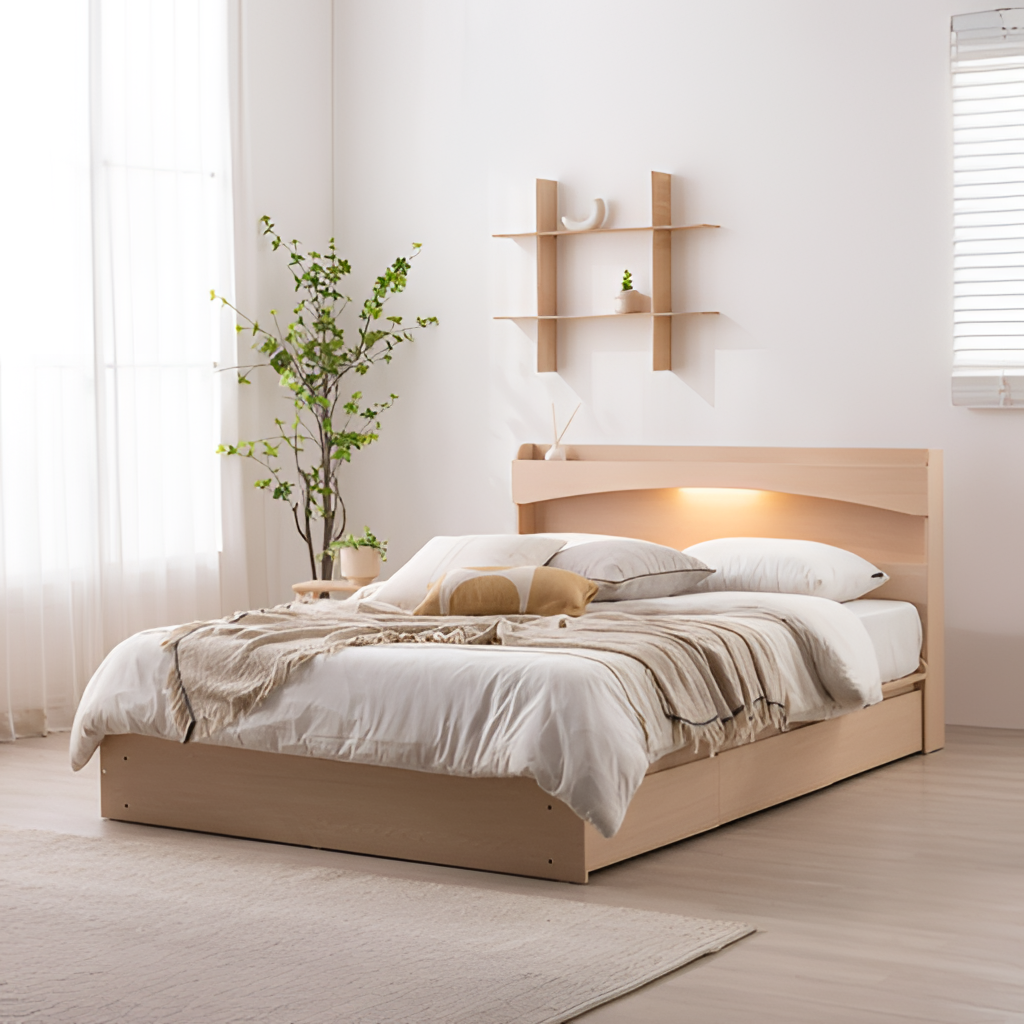
wood backlit headboard bed, bedroom, white paint wallpaper, with solid pattern, contemporary, wood flooring, with plank pattern